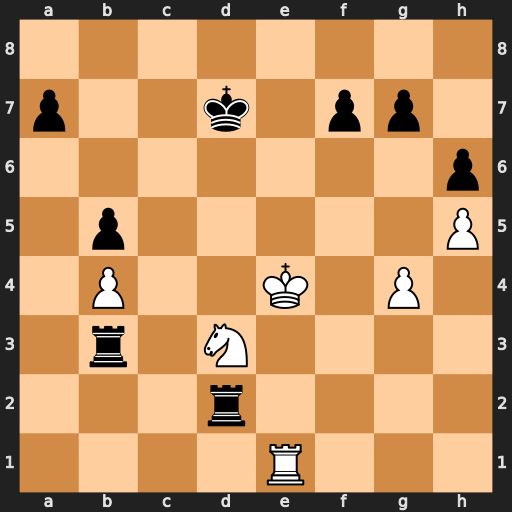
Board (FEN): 8/p2k1pp1/7p/1p5P/1P2K1P1/1r1N4/3r4/4R3
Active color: w
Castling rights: -
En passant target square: -
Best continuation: Nc5+ Kd6 Nxb3